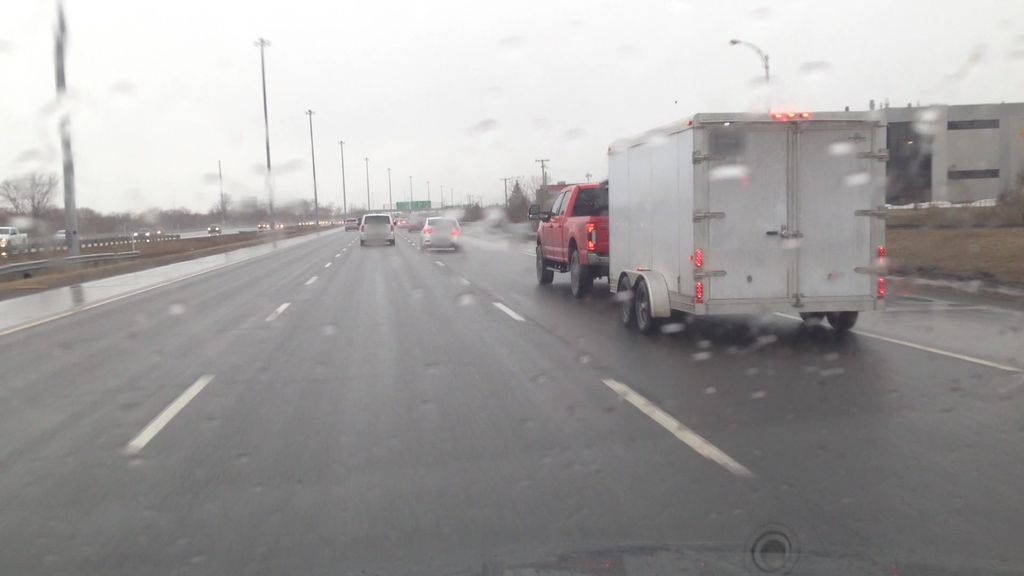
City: montreal